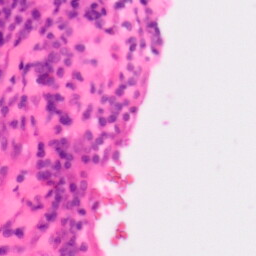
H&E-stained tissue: Colon